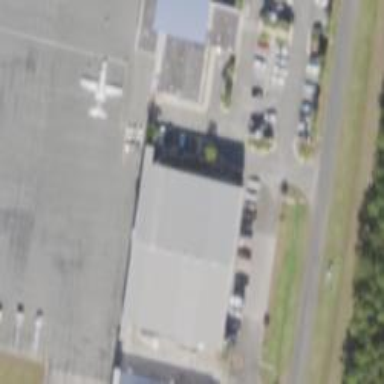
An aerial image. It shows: Building designed as airport hangar.